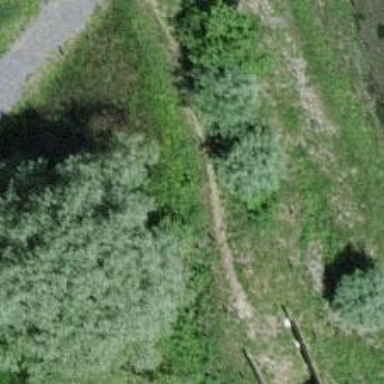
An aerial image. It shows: Unpaved footway.